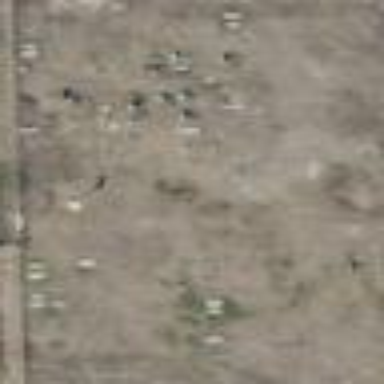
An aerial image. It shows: Graveyard.